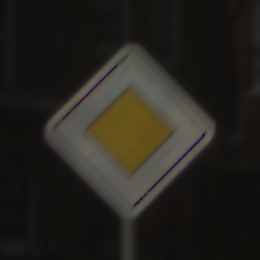
Verkehrszeichen: Vorfahrtsstrasse
Umgebung: Outdoor, Urban
Tageszeit: MorningAfternoon
Wetter: Overcast
Licht: Natural
Jahreszeit: NotSpecified
Kontrast: LowContrast